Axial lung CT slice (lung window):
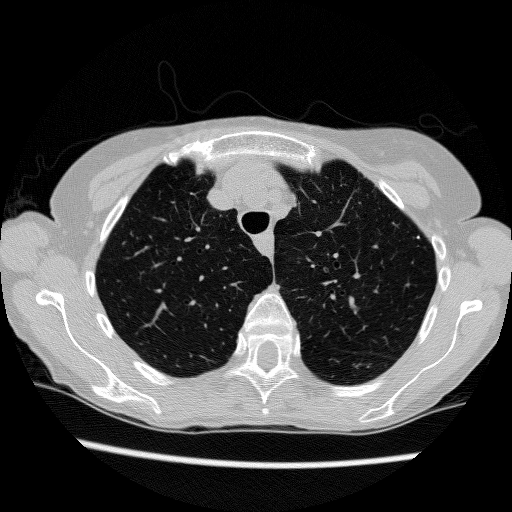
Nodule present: no